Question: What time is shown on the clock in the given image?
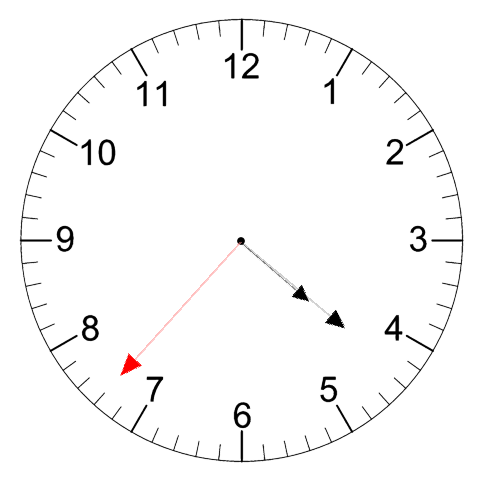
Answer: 04:21:37